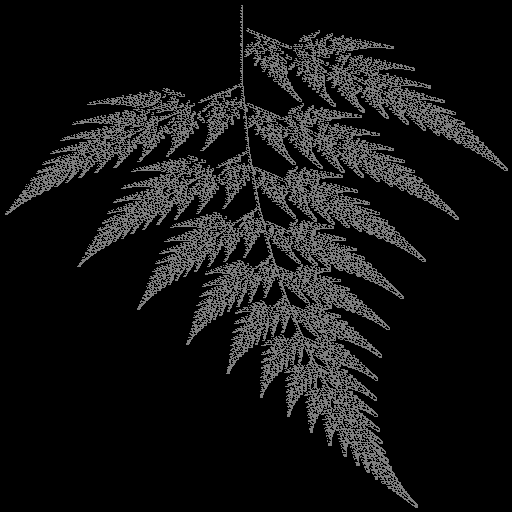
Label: spleenwort_fern